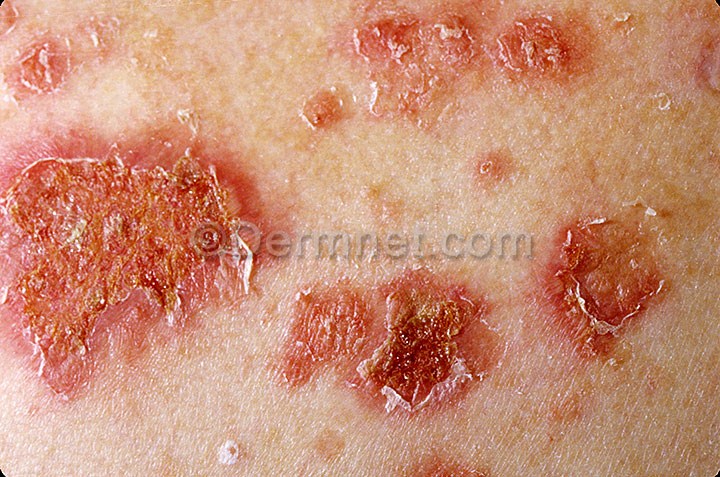
Disease: Bullous Disease Photos